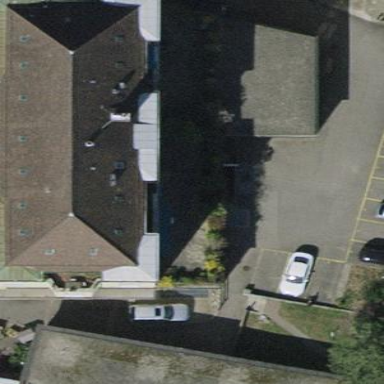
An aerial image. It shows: The image shows part of apartment building.